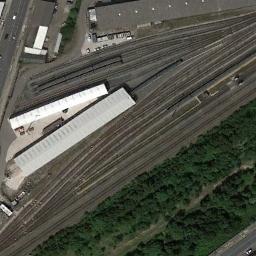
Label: railway_station